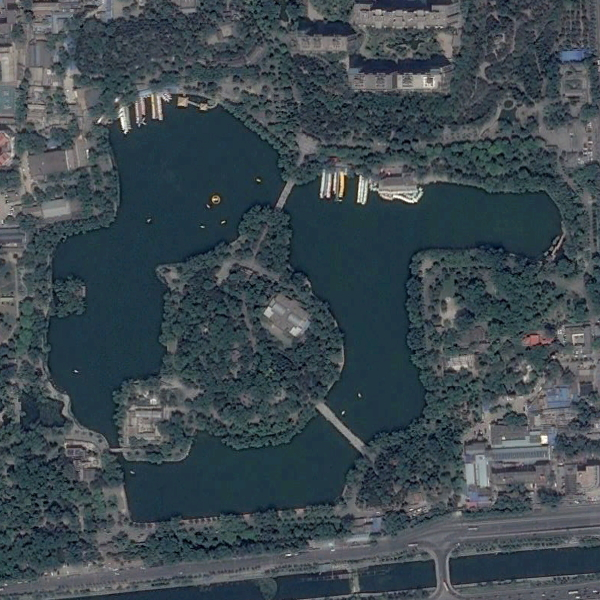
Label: Park